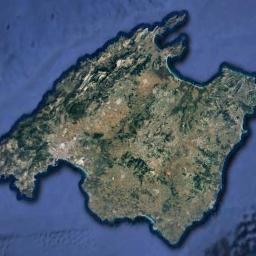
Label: island